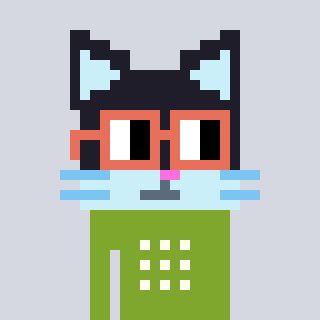
a pixel art character with square orange glasses, a cat-shaped head and a slimegreen-colored body on a cool background